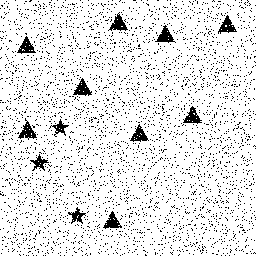
Squares: 0
Triangles: 9
Stars: 3
Total shapes: 12